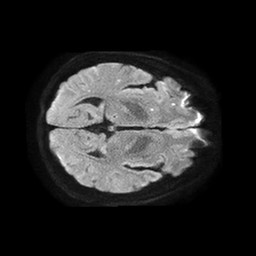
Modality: TRACE
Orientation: axial
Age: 51
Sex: female
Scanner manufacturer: philips
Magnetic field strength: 1.5 T
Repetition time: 4.6 s
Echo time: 0.08517 s